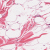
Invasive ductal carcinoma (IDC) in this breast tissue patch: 0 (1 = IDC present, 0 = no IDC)